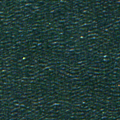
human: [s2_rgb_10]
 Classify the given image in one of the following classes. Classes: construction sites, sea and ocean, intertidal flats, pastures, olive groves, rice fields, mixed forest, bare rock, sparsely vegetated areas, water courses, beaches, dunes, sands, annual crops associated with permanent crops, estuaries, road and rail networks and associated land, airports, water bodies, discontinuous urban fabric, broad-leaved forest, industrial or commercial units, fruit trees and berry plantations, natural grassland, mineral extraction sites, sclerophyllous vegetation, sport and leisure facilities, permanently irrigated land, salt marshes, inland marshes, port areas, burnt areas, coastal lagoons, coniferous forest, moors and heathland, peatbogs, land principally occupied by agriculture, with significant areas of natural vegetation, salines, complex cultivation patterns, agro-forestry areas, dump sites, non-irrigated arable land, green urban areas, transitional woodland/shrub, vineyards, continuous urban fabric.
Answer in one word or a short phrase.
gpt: sea and ocean